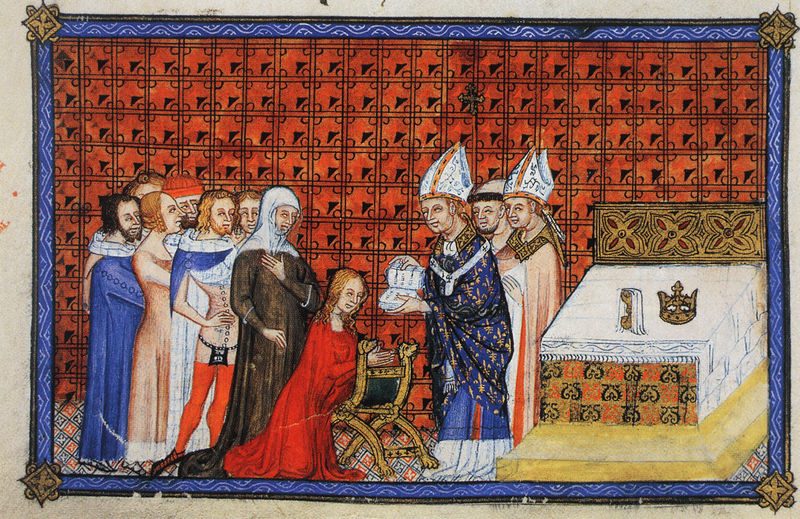
Titel: Buch zur Krönung Charles V von Frankreich/ Coronation Book of Charles V of France
Institution: British Library
Schlagwörter: blau, gemälde, mann, gelb, menschen, sitzen, frau, hut, kleid, stuhl, rot, schleier, muster, bibel, bild, hände, kirche, gewand, gold, kelch, krone, schemel, bischof, bishop, blue, cardinal, chair, church, coronation, court, crowd, crown, gefolge, hat, king, men, papst, people, pope, priest, red, religious, robes, stool, throne, white, women, black, dress, female, figures, golden, group, hair, nose, painting, wall, woman, yellow, bed, bett, decorative, pattern, tapestry, buch, kreuz, umrahmung, wine, knien, beten, salbung, pfarrer, flower, man, mittelalter, krönung, orange, death, knight, prince, heilige, drawing, mouth, emperor, ancient, jesus, monk, box, monks, england, medieval, religion, read, god, book, cup, mask, christian, maria, mary, altar, bible, blessing, kneeling, standing, pray, beg, ritual, sacred, border, praying, priests, royalty, illumination, ceremony, teppich, knee, blak, gruppe, gift, catholic, dying, sacrifice, queen, leggings, servants, chalice, kneel, papal, power, sick, socks, elizabeth, protestant, oath, knealing, kingdom, crowning, regal, piant, kings, chirch, pledge, carl, christians, garb, subjects, preist, walll, bischöfr, bischöfe, ation, incoronation, magnus, 1400, powers, whitw, higher power, pettern, stol, illuminaton, crpwn